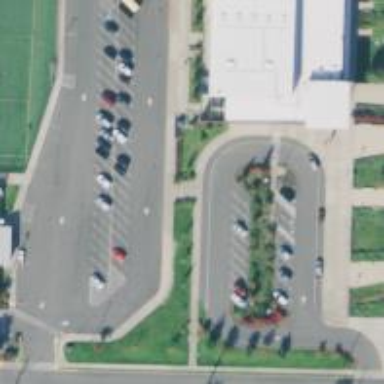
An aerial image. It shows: Parking space.